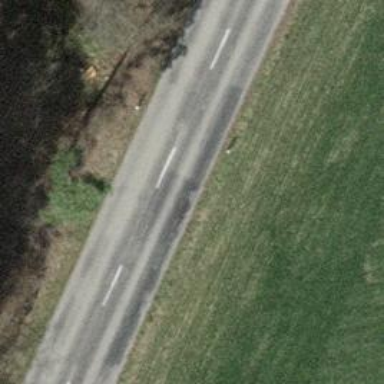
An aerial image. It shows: Asphalt road classified as tertiary.